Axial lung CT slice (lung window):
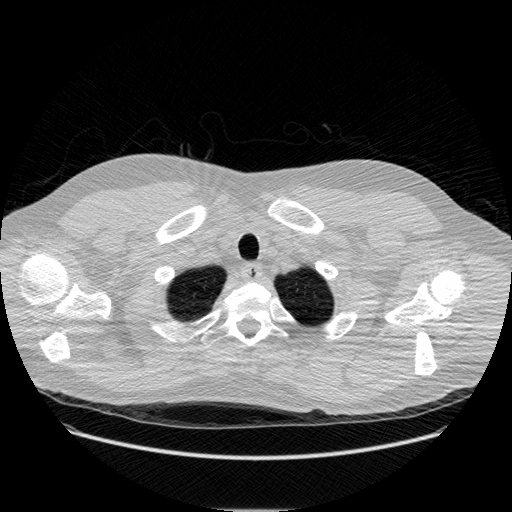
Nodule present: no